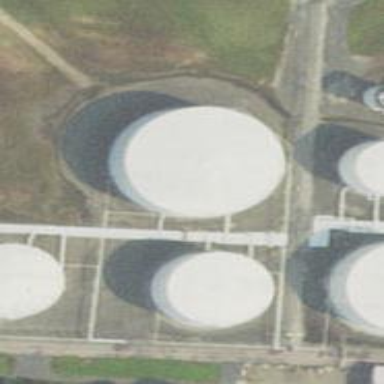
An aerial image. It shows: Storage tank which is man-made.